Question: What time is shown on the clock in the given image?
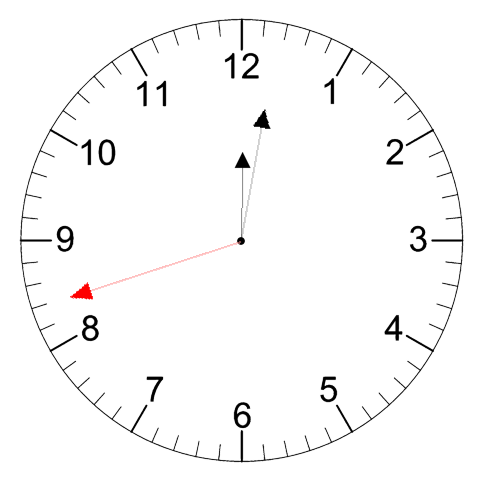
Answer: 12:01:42